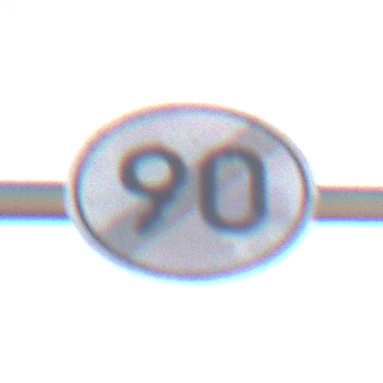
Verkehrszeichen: EndeGeschwindigkeit90
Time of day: MorningAfternoon
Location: Outdoor (Nature)
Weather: Clear
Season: NotSpecified
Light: Natural